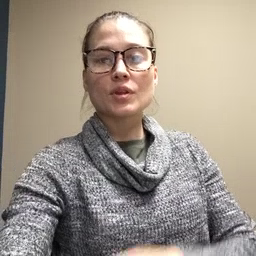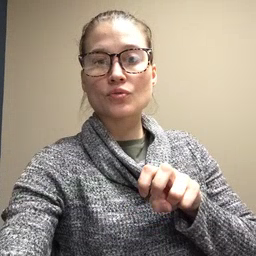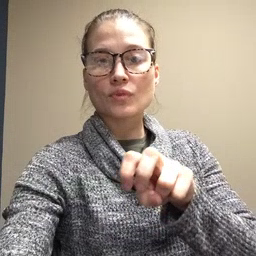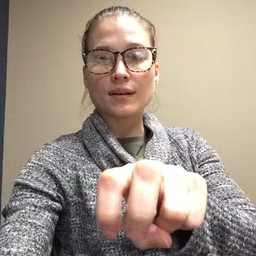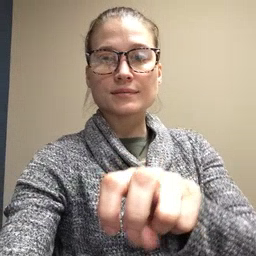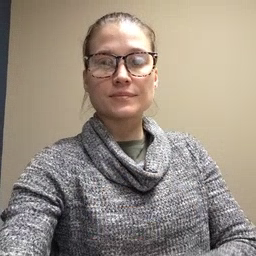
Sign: ride